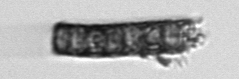
Label: Paralia_sulcata